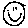
Label: smiley face